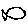
Label: fish